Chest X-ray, AP view. Patient: 58 years old, sex M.
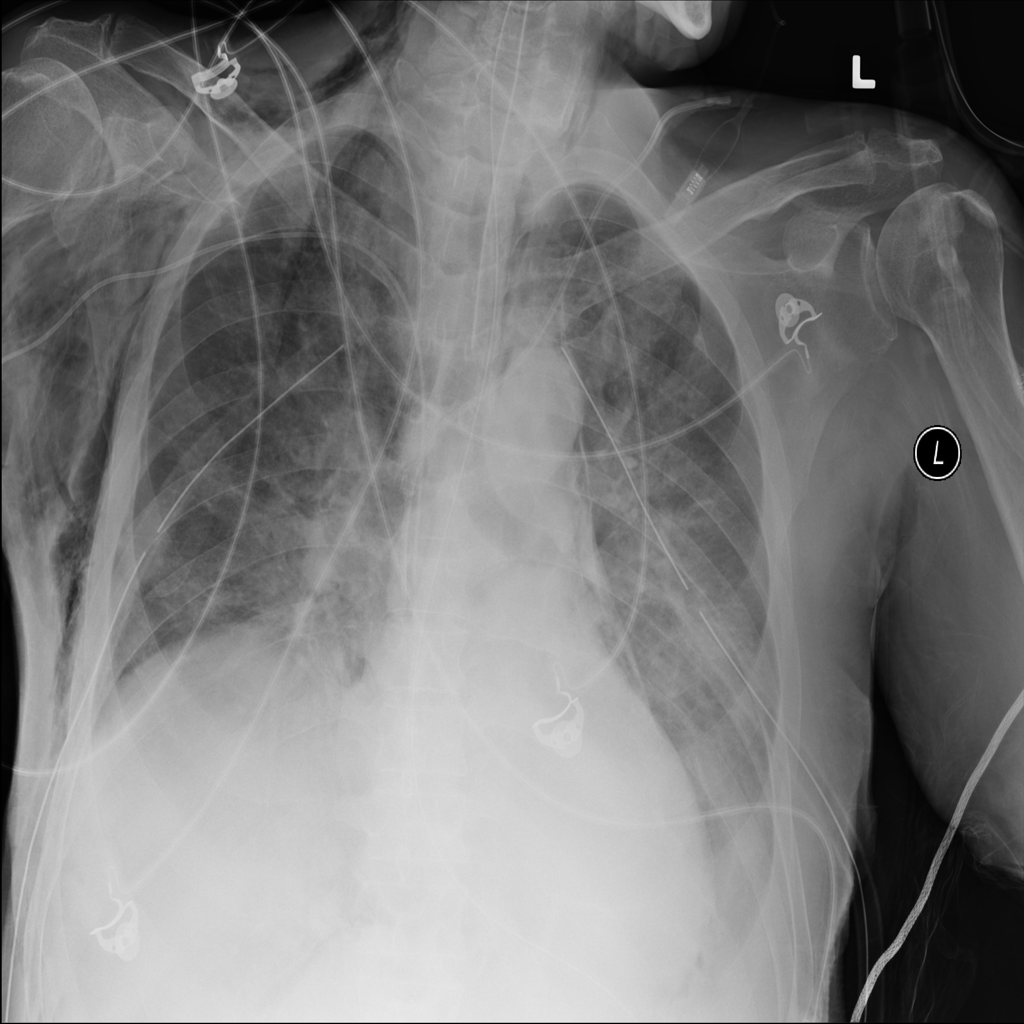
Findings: Emphysema, Pneumothorax